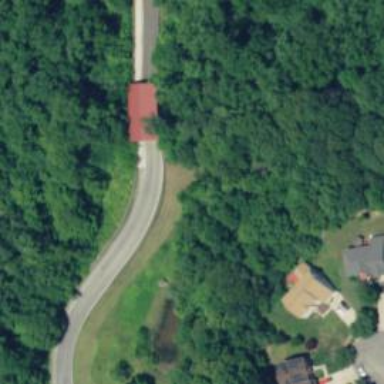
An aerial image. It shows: Unclassified road with bridge that has beam structure. The bridge also serves as building passage.